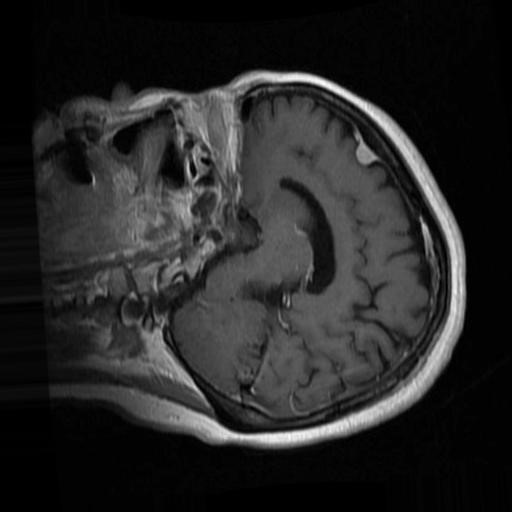
Label: brain_menin